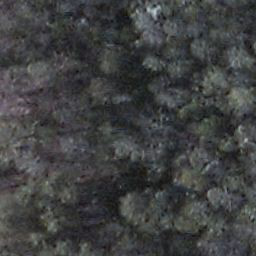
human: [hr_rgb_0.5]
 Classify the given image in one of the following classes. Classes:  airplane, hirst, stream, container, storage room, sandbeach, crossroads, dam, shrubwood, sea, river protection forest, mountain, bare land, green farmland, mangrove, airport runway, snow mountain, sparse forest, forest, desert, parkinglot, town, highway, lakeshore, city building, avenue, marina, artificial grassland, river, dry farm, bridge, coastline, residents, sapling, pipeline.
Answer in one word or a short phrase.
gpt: shrubwood